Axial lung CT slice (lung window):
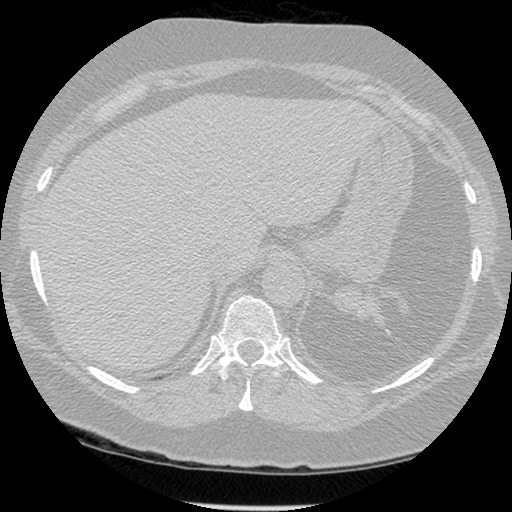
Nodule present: no